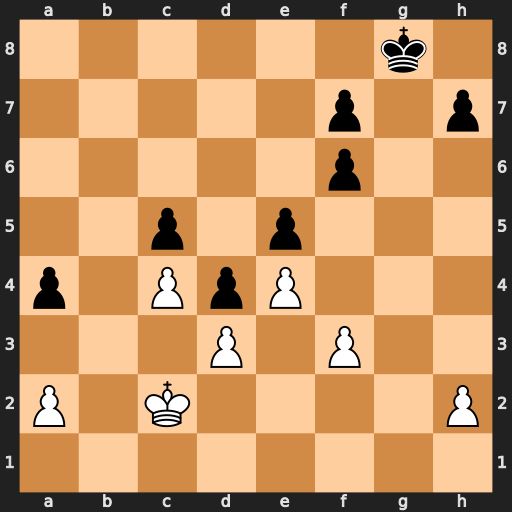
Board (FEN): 6k1/5p1p/5p2/2p1p3/p1PpP3/3P1P2/P1K4P/8
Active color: w
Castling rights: -
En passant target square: -
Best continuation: Kb2 f5 exf5 Kg7 Ka3 Kf6 Kxa4 Kxf5 Kb5 Kf4 a4 f5 a5 e4 fxe4 fxe4 dxe4 d3 a6 d2 a7 d1=Q a8=Q Qb1+ Kxc5